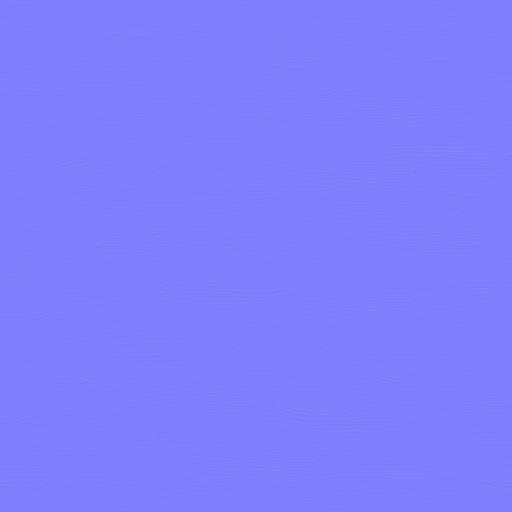
brown clean lime smooth wood wooden